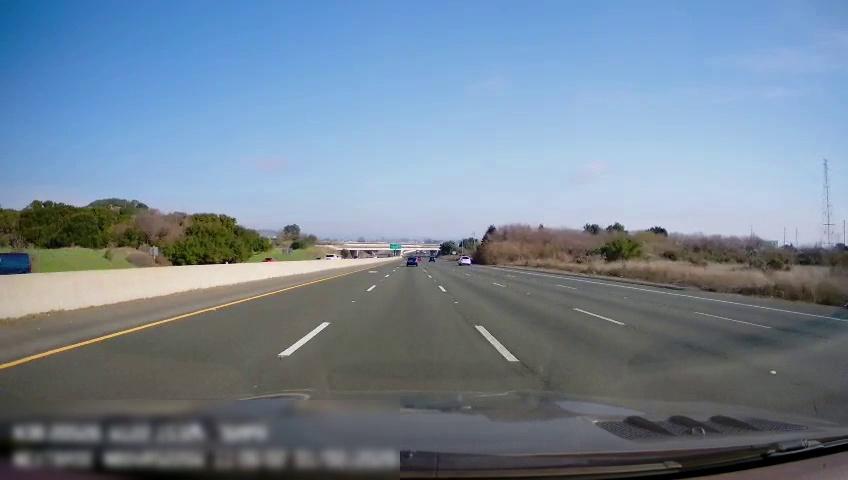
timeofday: Day
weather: Sunny
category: Drivable Space
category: Vehicles | Car
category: Vehicles | SUV
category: Vehicles | Truck
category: Vehicles | Car
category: Vehicles | Truck
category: Lanes | Current Lane
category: Lanes | Alternate Lane
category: Lanes | Current Lane
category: Lanes | Alternate Lane
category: Lanes | Alternate Lane
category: Lanes | Alternate Lane
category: Traffic | Signs